Field crop: maize
Growth stage: 2
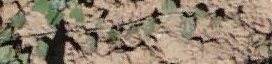
Species: convolvulus